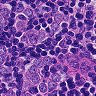
Metastatic tissue present: yes